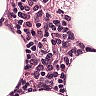
Metastatic tissue present: no